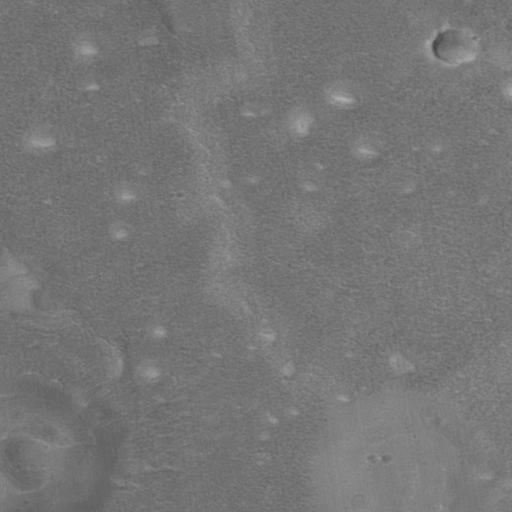
Objects detected: cone, cone